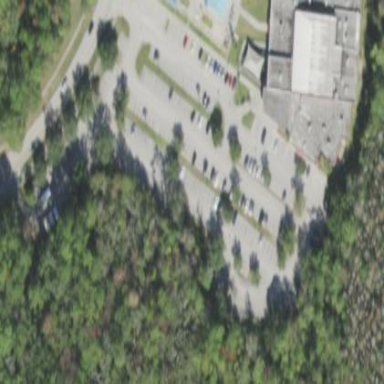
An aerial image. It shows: Parking area.